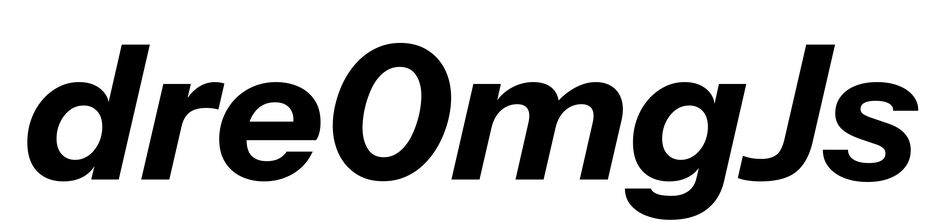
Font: InstrumentSans-Italic_Bold_Italic